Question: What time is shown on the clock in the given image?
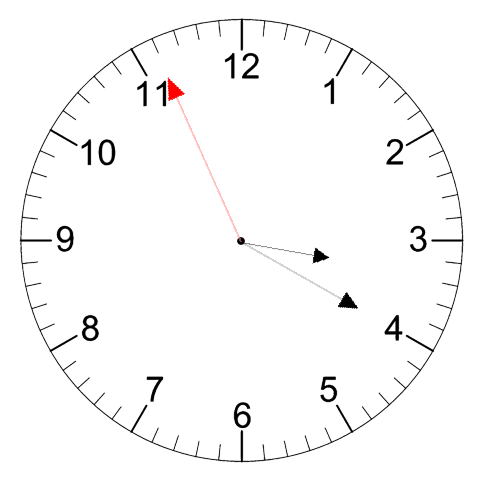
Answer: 03:19:56